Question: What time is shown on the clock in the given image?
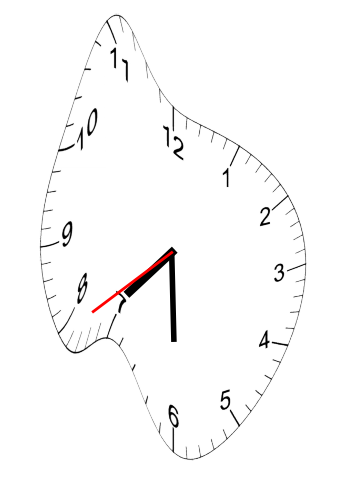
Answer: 07:29:39